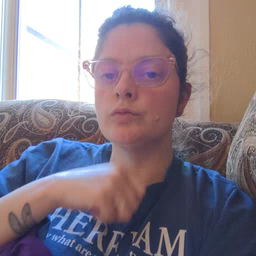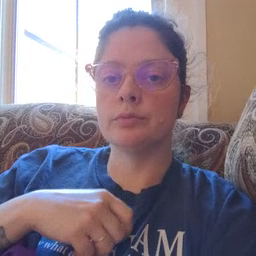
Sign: story